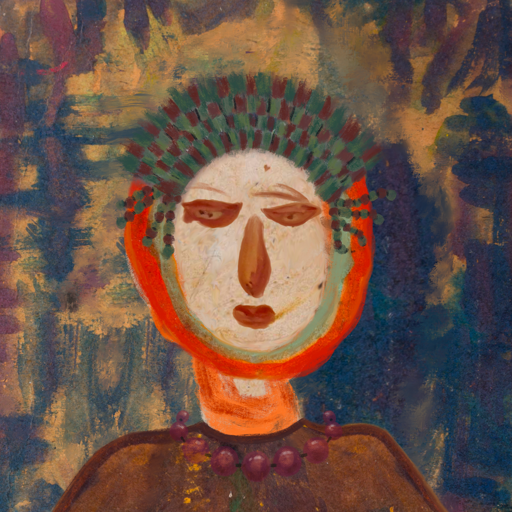
Background: InTheSun, Head And Neck Front: Rupkatha, Face Front: Pious_Lady, Bust: Comrade, Hair Front: Sisters, Head Accessory: After_Raid_Crown, Second Necklace: Blank, Necklace: Irani_2, Baby: Blank